Aerial crown-view tile of a tropical tree (Barro Colorado Island, Panama), acquired 20250616:
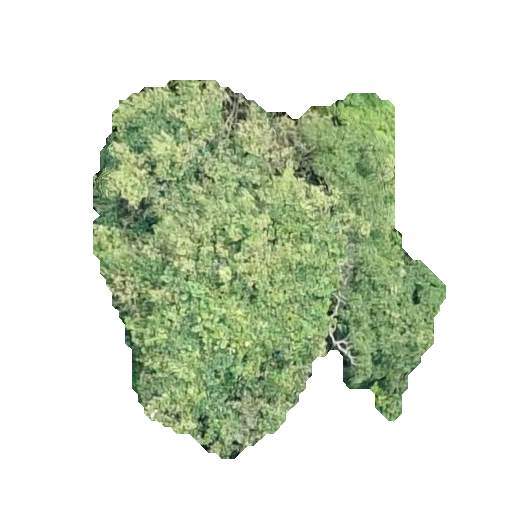
Species: Luehea seemannii
GBIF accepted scientific name: Luehea seemannii
Crown area: 136.759 m²